Field crop: maize
Growth stage: 2
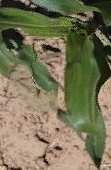
Species: maize